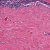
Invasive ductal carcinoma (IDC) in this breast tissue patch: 0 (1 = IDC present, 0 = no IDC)